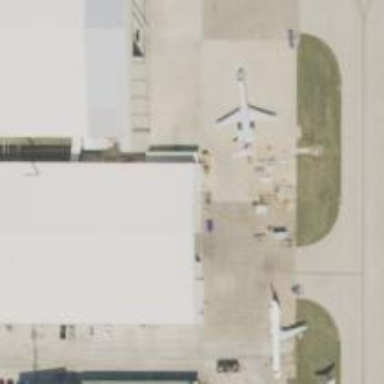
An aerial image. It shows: Hangar building at the airport.